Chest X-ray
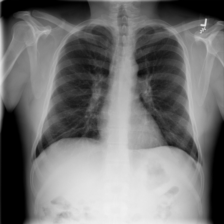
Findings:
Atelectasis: negative
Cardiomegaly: negative
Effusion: negative
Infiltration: negative
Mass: negative
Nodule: negative
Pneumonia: negative
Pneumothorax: negative
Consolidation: negative
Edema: negative
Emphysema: negative
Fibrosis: negative
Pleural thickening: negative
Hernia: negative